Interaction volume radius: 10 \u00c5
Interaction volume height: 45 \u00c5
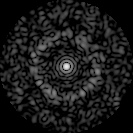
Disorder parameter: 0.8189